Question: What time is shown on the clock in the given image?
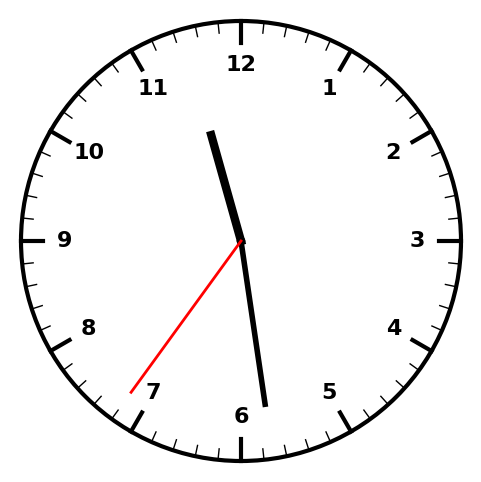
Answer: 11:28:36